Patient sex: M
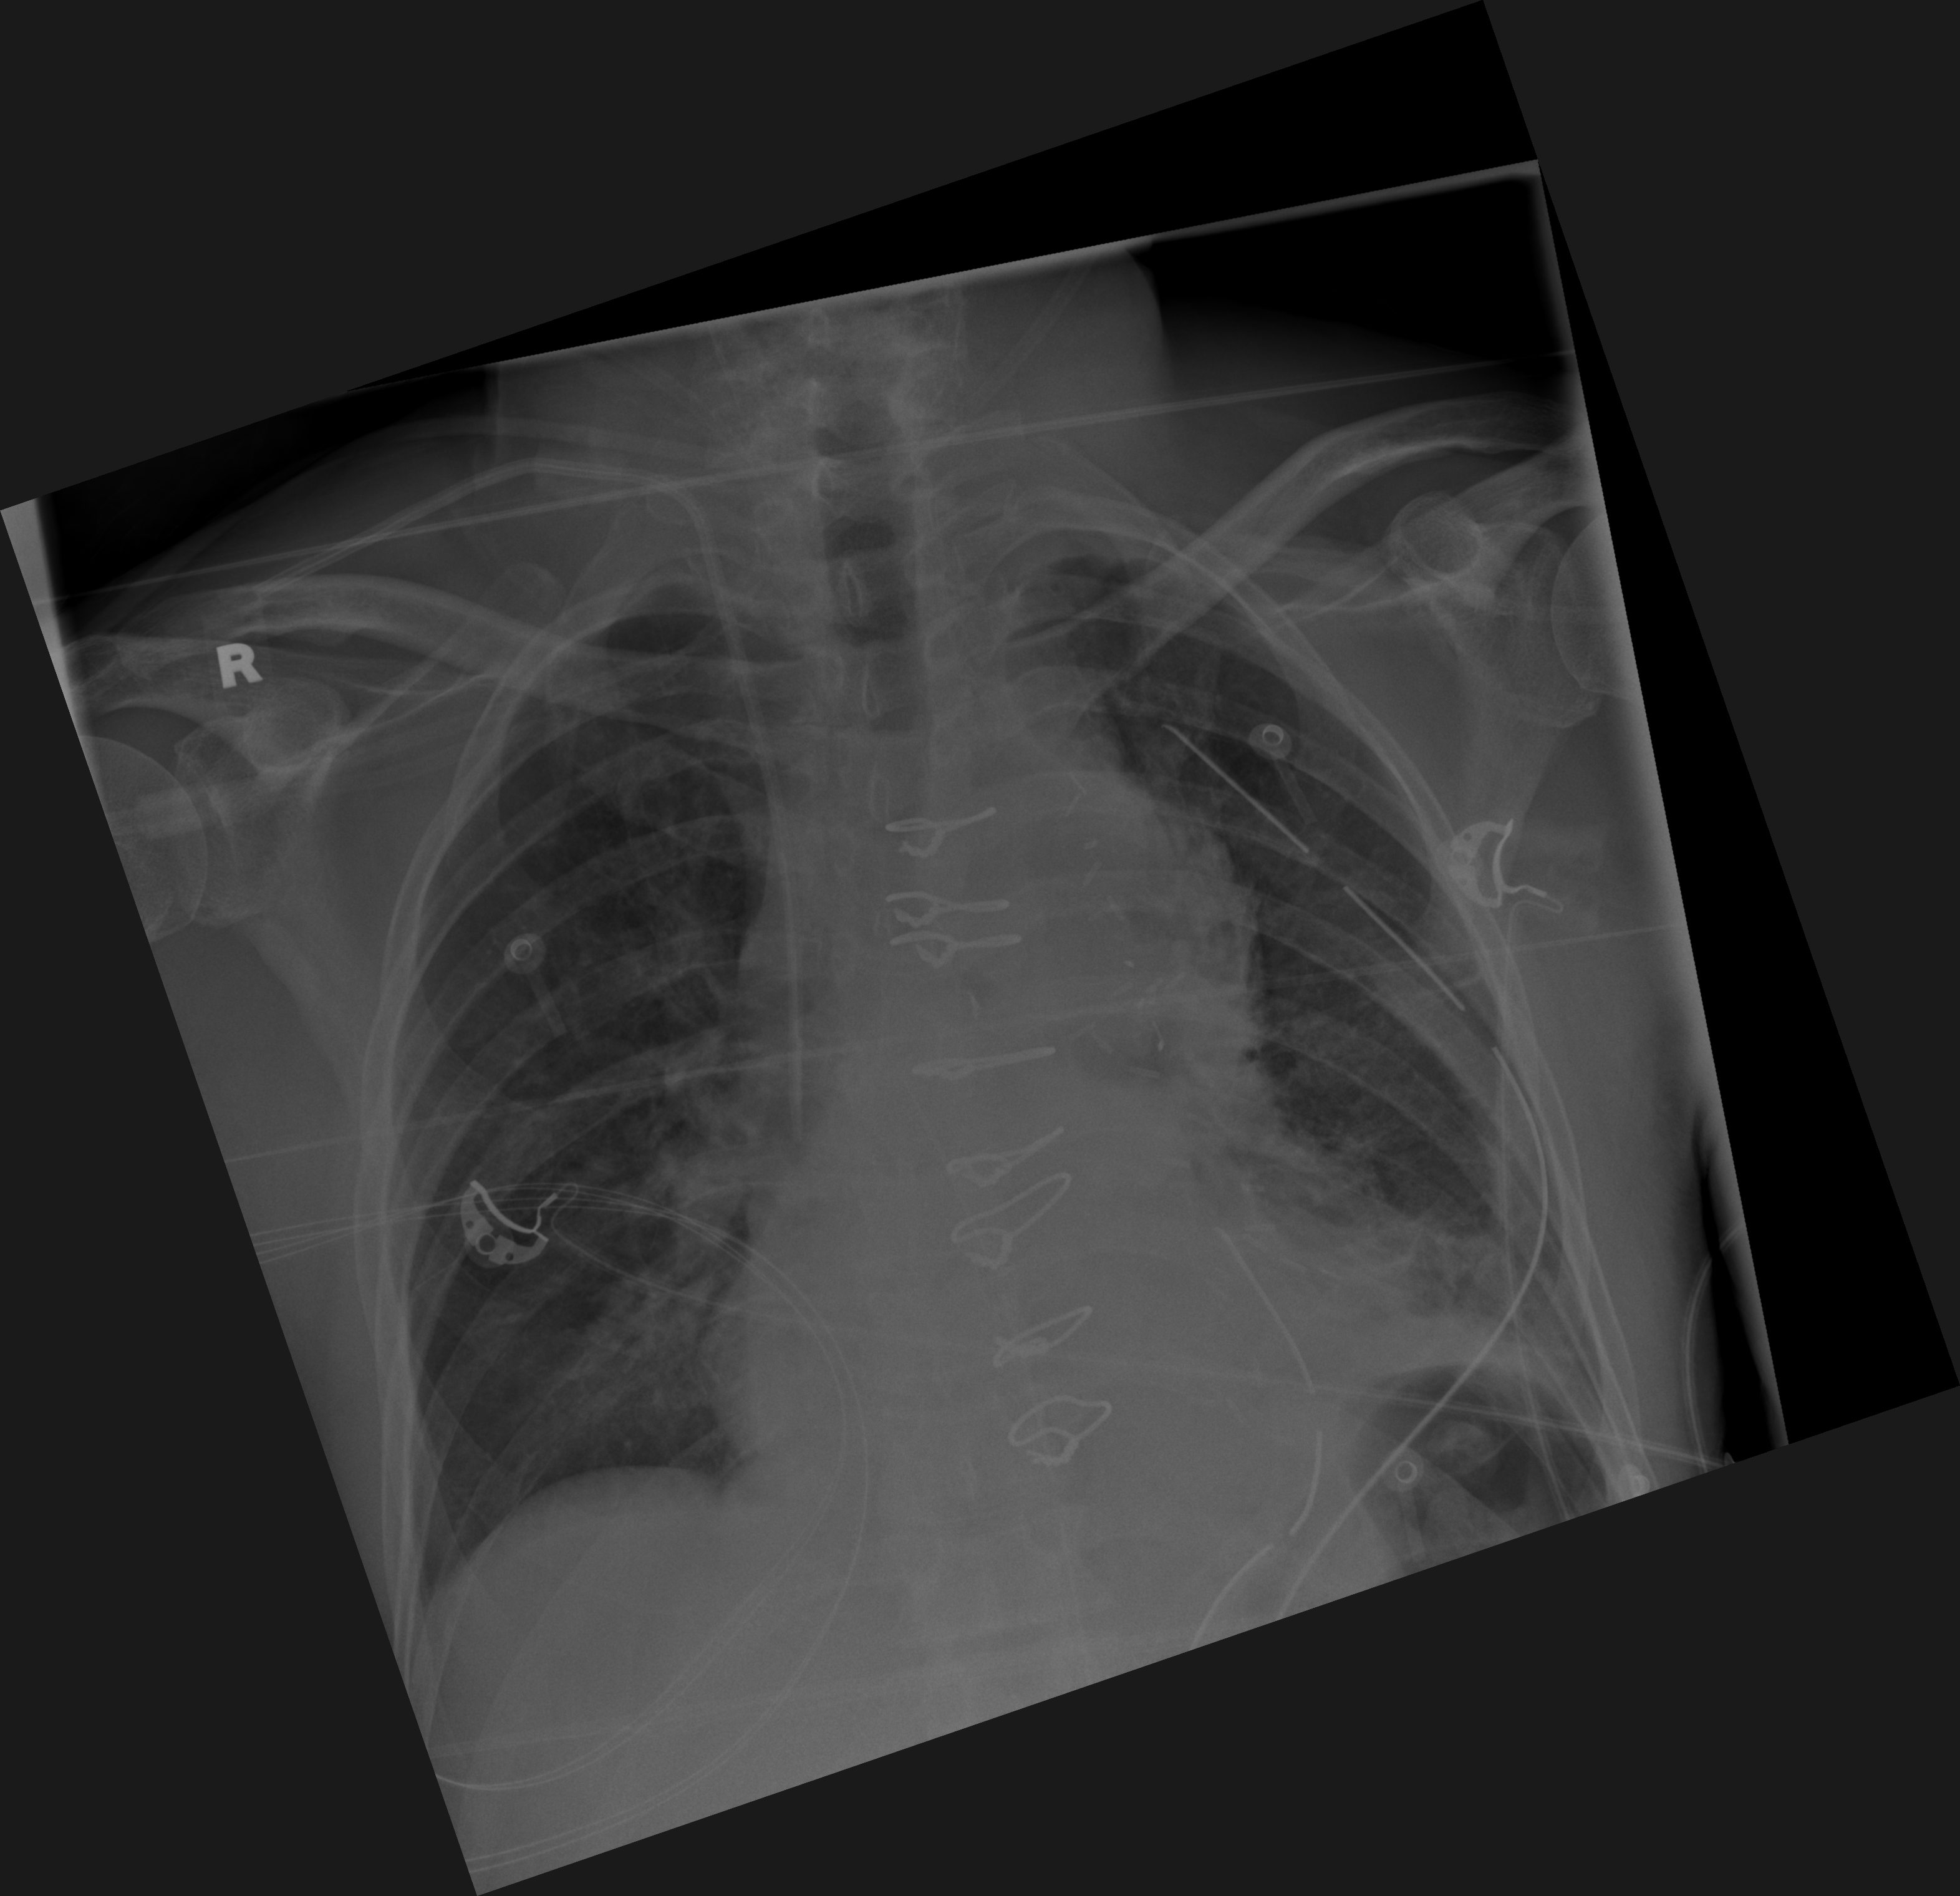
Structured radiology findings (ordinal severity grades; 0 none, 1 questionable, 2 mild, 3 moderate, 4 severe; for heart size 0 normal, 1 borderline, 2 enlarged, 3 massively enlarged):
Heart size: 2
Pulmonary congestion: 0
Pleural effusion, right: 0
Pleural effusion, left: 2
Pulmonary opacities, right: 0
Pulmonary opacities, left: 0
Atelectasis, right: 2
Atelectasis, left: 2